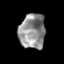
Tissue: prostate
Cell type: T cells
Senescence score: 0.3464
Nuclear area (px): 887
Mean DAPI intensity: 144.383